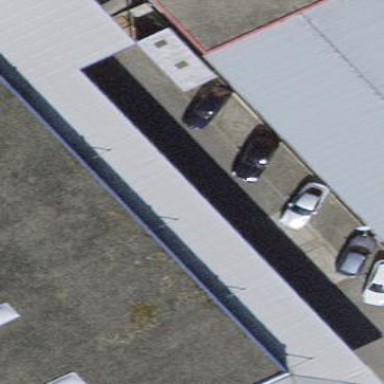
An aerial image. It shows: View of roof of building.